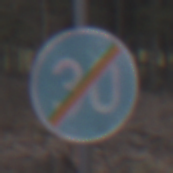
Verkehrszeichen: EndeMindestgeschwindigkeit
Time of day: Midday
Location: Outdoor (Nature)
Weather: Overcast
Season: Autumn
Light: Natural